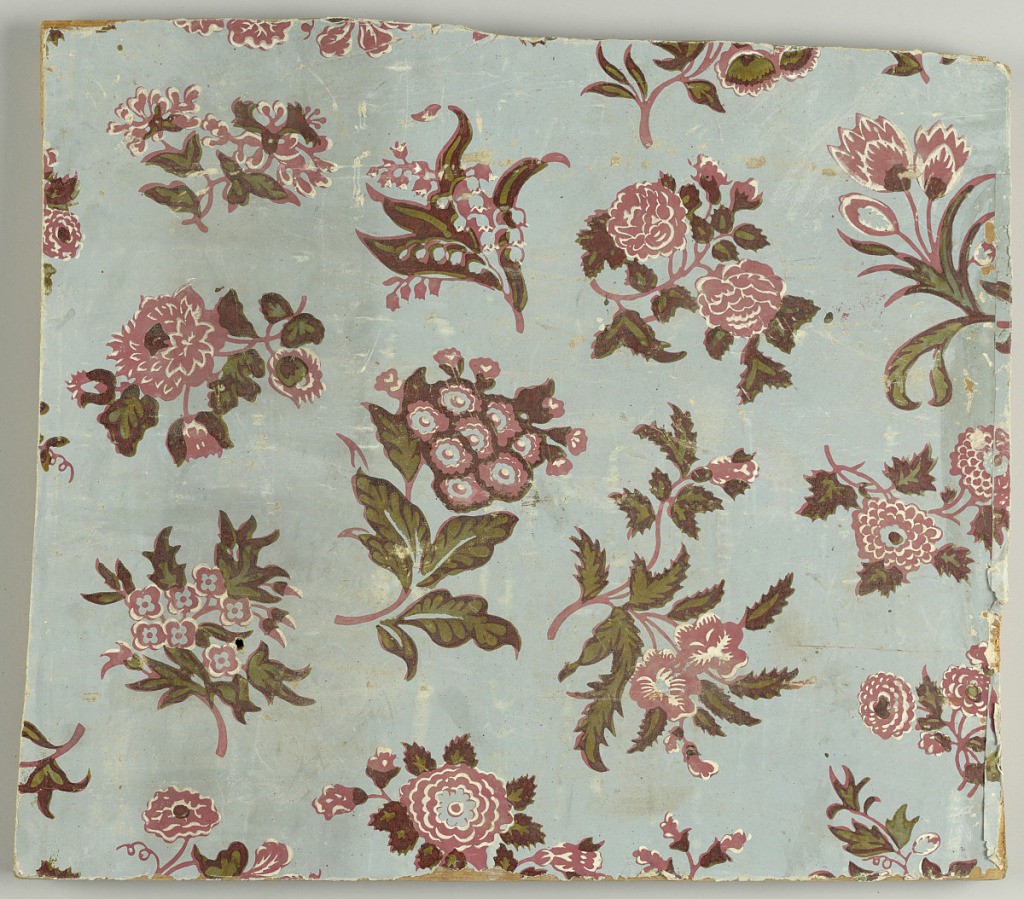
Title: Sidewall
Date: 1800–1825
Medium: Block-printed
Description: Variety of flowers, including roses and lily of the valley, printed in red and white with green leaves. Printed on light gray ground.